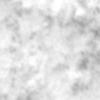
Label: no_change